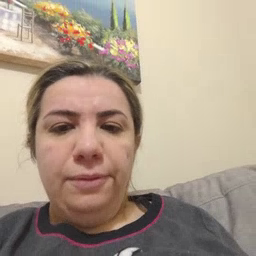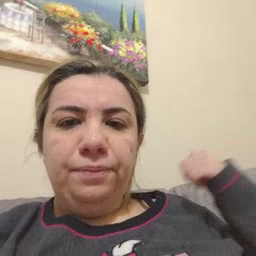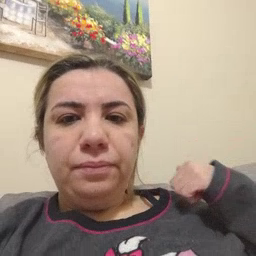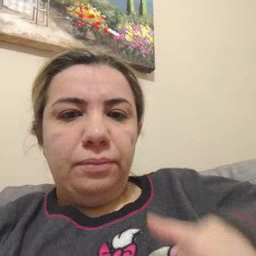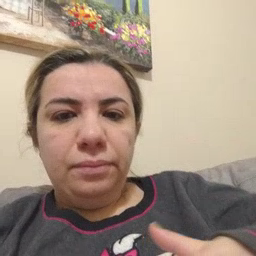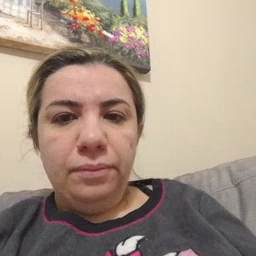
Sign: jacket